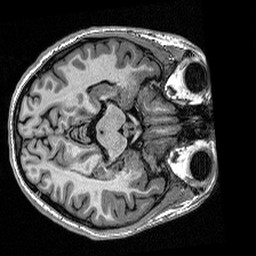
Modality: T1w
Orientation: axial
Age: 24
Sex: female
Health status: healthy
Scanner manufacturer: siemens
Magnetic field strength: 1.5 T
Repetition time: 2.73 s
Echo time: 0.00357 s